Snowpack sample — Snodgrass Mountain, Crested Butte, Colorado (2/4/25, 12:06 PM MST)
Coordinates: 38.923, -106.968
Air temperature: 35 °F
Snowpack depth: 80 cm
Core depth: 50 cm
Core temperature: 30.2 °F
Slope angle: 14°, slope face: 78°
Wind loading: low
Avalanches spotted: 0
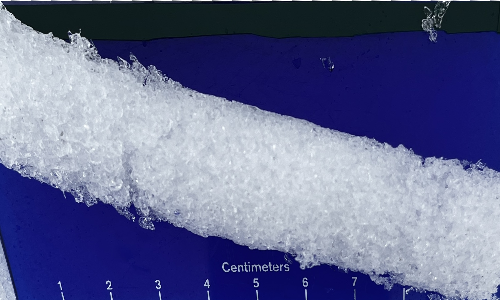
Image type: core
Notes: No avalanches nearby, unusually warm weather for the last month reported by residents, Collected 25 yards from treeline